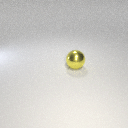
large yellow metal sphere